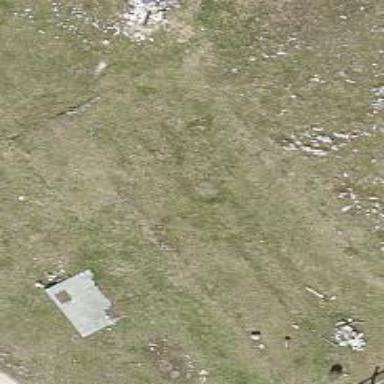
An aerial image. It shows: Isolated dwelling in remote location.